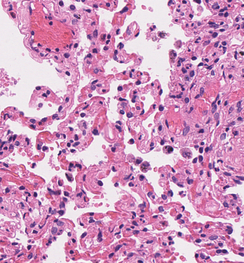
Tumor epithelial tissue: no
Tumor-associated stroma tissue: no
Normal tissue: yes